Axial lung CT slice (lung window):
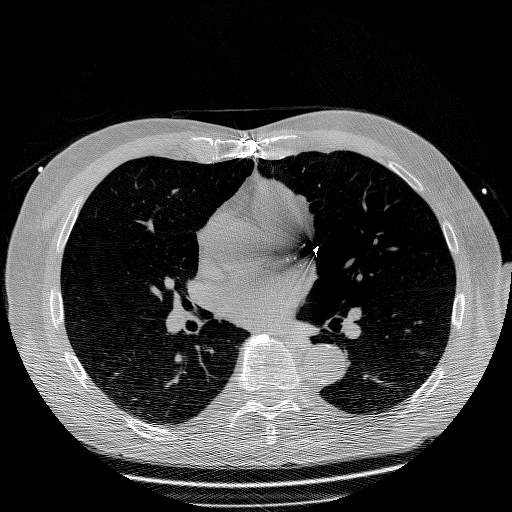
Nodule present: no